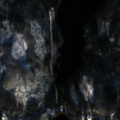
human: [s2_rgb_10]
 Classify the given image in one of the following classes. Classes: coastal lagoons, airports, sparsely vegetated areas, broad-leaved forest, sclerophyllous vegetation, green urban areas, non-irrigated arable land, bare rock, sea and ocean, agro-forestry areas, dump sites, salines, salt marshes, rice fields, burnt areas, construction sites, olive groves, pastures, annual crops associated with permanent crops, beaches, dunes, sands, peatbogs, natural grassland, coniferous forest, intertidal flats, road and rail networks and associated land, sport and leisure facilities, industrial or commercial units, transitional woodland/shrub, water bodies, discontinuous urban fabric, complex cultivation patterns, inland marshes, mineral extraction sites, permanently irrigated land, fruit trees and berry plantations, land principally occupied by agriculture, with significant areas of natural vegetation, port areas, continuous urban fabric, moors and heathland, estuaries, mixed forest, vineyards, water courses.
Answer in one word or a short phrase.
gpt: coniferous forest, mixed forest, transitional woodland/shrub, water bodies